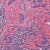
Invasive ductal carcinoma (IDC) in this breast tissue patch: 1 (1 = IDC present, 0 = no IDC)